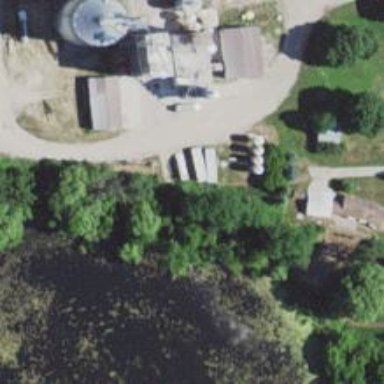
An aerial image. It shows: Storage tank that is man-made.